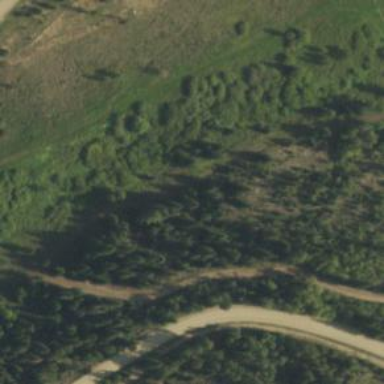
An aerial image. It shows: Nordic skiing trail groomed for classic and skating techniques.